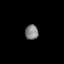
Tissue: lung
Cell type: Fibroblasts
Senescence score: 0.5433
Nuclear area (px): 188
Mean DAPI intensity: 132.936